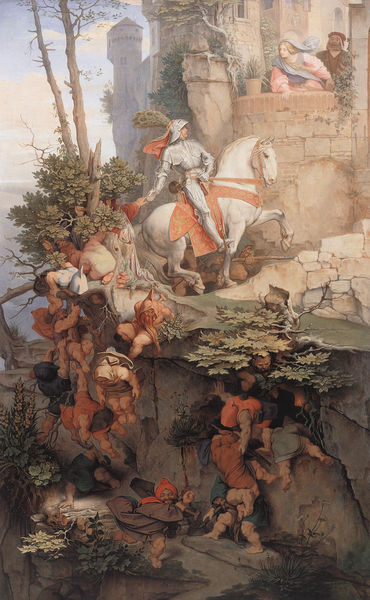
Titel: Der Falkensteiner Ritt
Künstler: Moritz von Schwind
Standort: Leipzig
Institution: Museum der Bildenden Künste
Schlagwörter: baum, berg, blau, blätter, dunkel, felsen, gemälde, himmel, laub, mann, schatten, weiß, aquarell, baumstämme, bäume, grün, landschaft, menschen, ausschnitt, braun, fenster, frau, grau, hell, hut, licht, männer, orange, ölbild, dame, gebäude, haus, rot, schloss, weg, wiese, wolke, malerei, wand, arme, mensch, stein, steine, tod, baumstamm, brüstung, busch, büsche, pfad, blatt, pflanzen, prinzessin, wald, pferd, reiter, turm, engel, ranken, federbusch, ritt, zaumzeug, zügel, blumentopf, herrschaft, spanien, man, haltung, abhang, fels, risse, mauer, schlucht, steil, romantik, schlacht, soldaten, fallen, flucht, ruine, burg, türmchen, türme, abgrund, soldat, tote, helm, ritter, rüstung, schimmel, efeu, ross, pfers, mittelalter, märchen, krieger, sturz, unfall, prinz, steigung, historismus, zaum, bettler, heiliger, versteck, ballustrade, zwerg, edelmann, eichen, putten, schwind, verstecken, kopfschmuck, turban, burgfräulein, hofdame, klettern, schaufel, spaten, steig, zwerge, rettung, heiliger georg, ziel, burgruine, retter, gnome, schwindt, minnesang, moritz von schwind, von schwind, mauren, moritz, von schwindt, satte, pfauenfedern, deutsche, dornröschen, näume, befreier, edelfra, herzensdame, sarrazänen